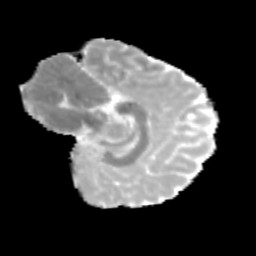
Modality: MD
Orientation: sagittal
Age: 11
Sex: male
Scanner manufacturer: siemens
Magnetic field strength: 3 T
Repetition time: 3.8 s
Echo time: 0.07 s